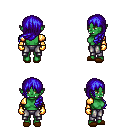
a pixel art fantasy rpg character, female body template, orc, green skin, gold arm armor, metal pants, blue left-swept hairstyle, gold gloves, brown slippers, four views (front, back, left, right), 2x2 character sprite sheet, small pixel art, hard edges, no anti-aliasing